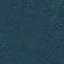
Label: Forest